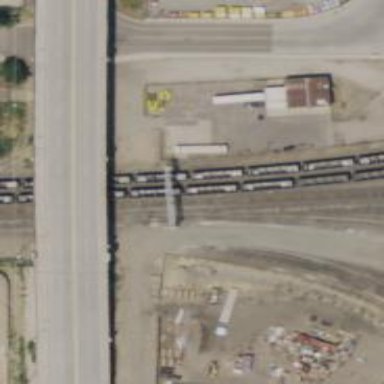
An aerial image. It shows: Railway signal.